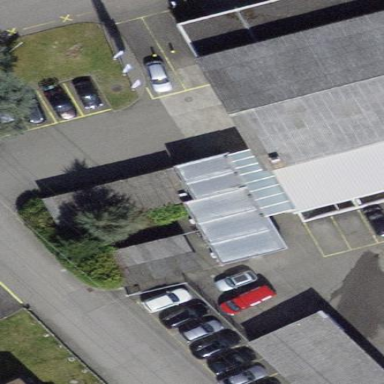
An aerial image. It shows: Industrial building.